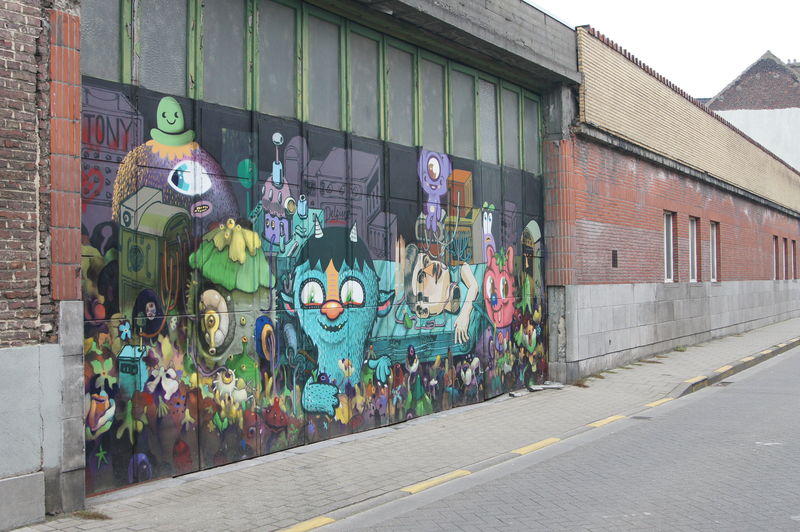
Titel: Characters
Künstler: Bue
Standort: Ghent
Schlagwörter: blau, himmel, kopf, grün, stadt, blumen, bunt, fenster, nase, straße, wand, mensch, steine, auge, turm, deutschland, pflaster, farben, modern, giebel, mauer, ziegel, farbe, backstein, figuren, zeitgenössisch, tor, foto, fugen, maschine, gehsteig, hauswand, stern, gehweg, einfahrt, hörner, bemalung, backsteine, monster, kurbel, monter, graffiti, wimmelbild, grafitti, grafiti, roboter, mural, tony